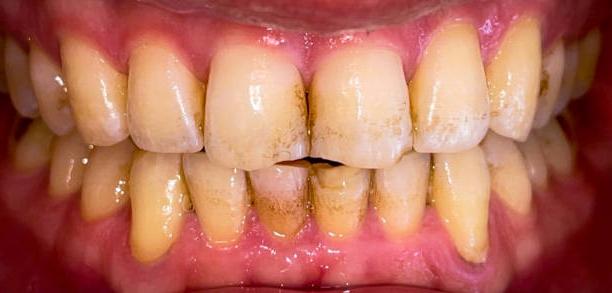
Condition: Gingivitis